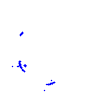
Particle: pion